Question: I have a following wpf i need to fill my datagrid rows from text box values when user enters values in textboxes and press 'Add Vlan' button.I am using MVVM pattern so i created an ICommand interface behind it:

My C# code is :
'''
#region ICommand
public ICommand AddVlan
{
get
{
if (_addVlan == null)
_addVlan = new RelayCommand(() => this.AddVlans());
return _addVlan;
}
}
public ICommand RemoveVlan
{
get
{
if (_removeVlan == null)
_removeVlan = new RelayCommand(() => this.RemoveVlans());
return _removeVlan;
}
}
#endregion //ICommand region end
'''
The AddVlans() method will have actual event performer but i dont know how to perform event for displaying data in datagrid.
Xaml code is :
'''
<Button Grid.Column="3"
Grid.Row="1"
Content="Add VLAN"
Margin="10,5,0,0"
Style="{StaticResource AppButtons}"
Command="{Binding AddVlan}"
/>
<Button Grid.Column="3"
Grid.Row="2"
Content="Remove VLAN"
Margin="10,5,0,0"
Style="{StaticResource AppButtons}"
Width="100"
Command="{Binding RemoveVlan}"
/>
<DataGrid Grid.Row="4"
Grid.ColumnSpan="3"
Height="200"
Margin="10,10,0,0">
<DataGrid.Columns>
<DataGridTextColumn Header="VLAN Name" />
<DataGridTextColumn Header="VLAN ID" />
<DataGridTextColumn Header="IP" Width="100"/>
<DataGridTextColumn Header="VLAN Ports" Width="100"/>
</DataGrid.Columns>
</DataGrid>
</Grid>
'''
Can anyone explain me how to do this ??
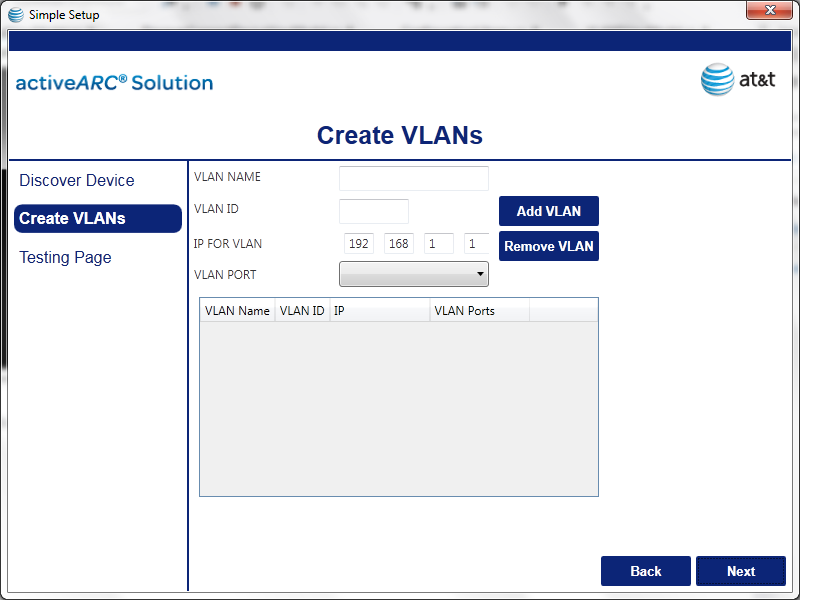
Answer: Implement 'INotifyPropertyChanged' properly, create properties for every TextBox/Field/ComboBox and bind them . Make sure the changes made in your GUI are successfully reflected to your ViewModel. That being said, you are able to control the data that the user of your application has put in.
You will need to place an 'ObservableCollection' in your ViewModel bound to your DataGrid's 'ItemsSource' in order to notify the View about the changes. In your 'AddVlans()' function, simply add a new entry to this 'ObservableCollection' by using the associated property and you are done. If you implemented 'INotifyPropertyChanged' properly, the View should get notified about your added entry and therefore the entry would show up in your DataGrid.
If you don't know yet what I'm talking about, please consider reading about in WPF first before continuing.